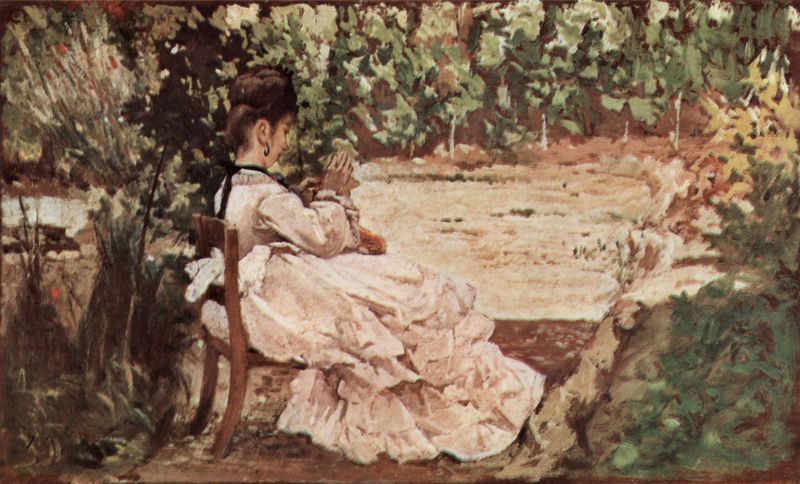
Titel: Giovannis Frau im Garten
Künstler: Giovanni Fattori
Standort: Firenze
Institution: (Privatsammlung)
Schlagwörter: baum, blätter, dunkel, gemälde, hand, schatten, wasser, weiß, bäume, gelb, grün, impressionismus, landschaft, mädchen, sand, sitzen, teich, blumen, braun, finger, frankreich, frau, frisur, haar, hell, kleid, licht, nase, ohr, ohrring, profil, rücken, schwarz, stuhl, ölbild, blüten, dame, gras, park, rot, weg, wiese, zaun, malerei, rock, schleife, band, falten, knoten, stein, steine, hände, portrait, porträt, spiegel, öl, erde, gräser, halme, natur, stamm, strauch, busch, büsche, gebüsch, sonne, sträucher, boden, haare, reich, sitzend, ohrringe, pflanze, pflanzen, locke, rosa, wald, garten, dutt, rückenansicht, ruhe, lehne, halsband, röcke, creme, landschaftsmalerei, oliv, jugendstil, handarbeit, nähen, stricken, impressionistisch, monet, lesen, seitenansicht, manet, nähend, sticken, stil, hochsteckfrisur, allein, rüschen, stile, katze, mohn, stengel, seite, beten, stängel, gewächse, schoss, stuhlbeine, imprssionismus, ohring, beet, bänder, frsiur, schwar, franzose, expressionist, häkeln, haaren, erdreich, kkleid, mädhcen, stickend, baum strauch